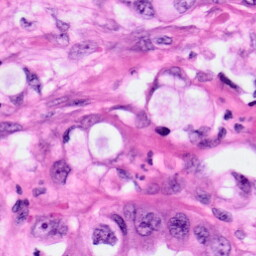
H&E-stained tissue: Pancreatic